Field crop: maize
Growth stage: 1
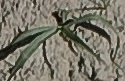
Species: sorghum